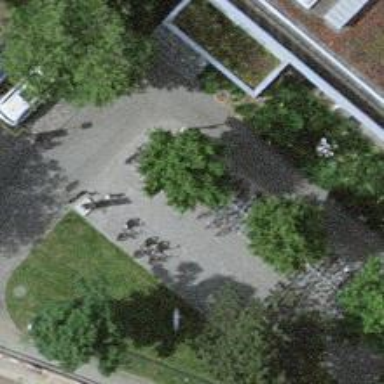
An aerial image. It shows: Bicycle rental service.